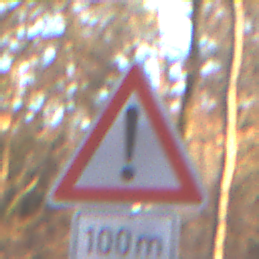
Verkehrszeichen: Gefahrenstelle
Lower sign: Entfernungsangaben1
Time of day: SunriseSunset
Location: Outdoor (Nature)
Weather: Clear
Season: Autumn
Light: Natural